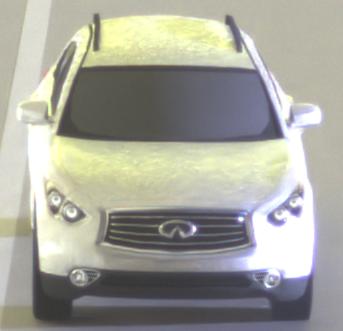
Make: Infiniti
Model: FX 37
Detailed model: FX (S51)
Model produced from: 2012/07
Model produced until: 2013/10
Doors: 5
Color: white
Road condition: dry road
Daytime: night
Contrast: high contrast